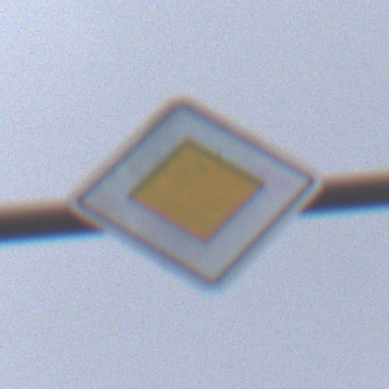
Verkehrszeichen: Vorfahrtsstrasse
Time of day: MorningAfternoon
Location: Outdoor (Urban)
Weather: Overcast
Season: NotSpecified
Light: Natural